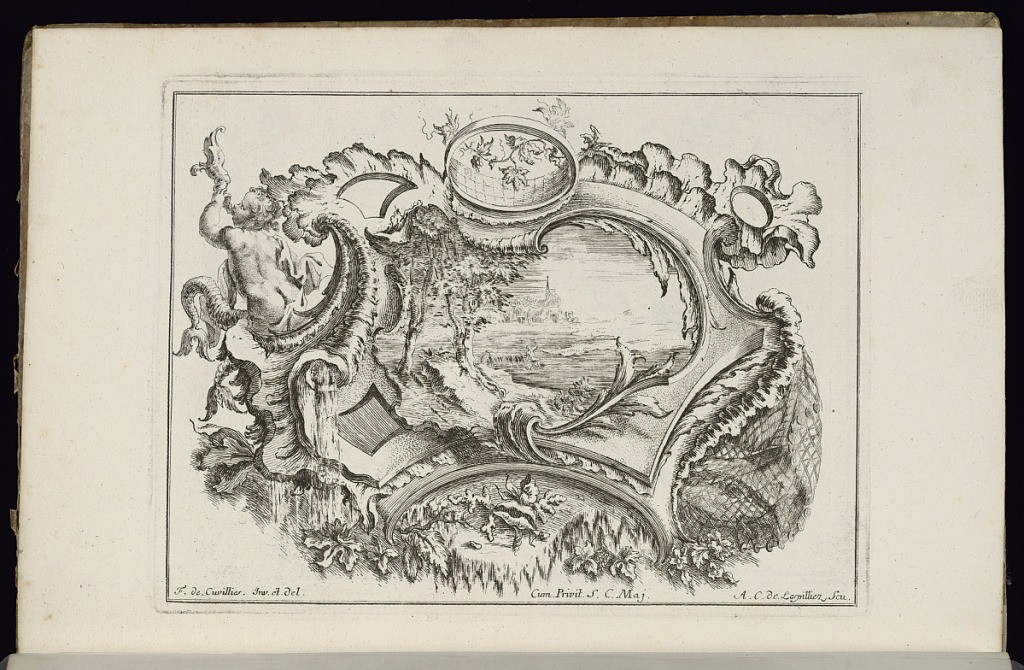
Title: Cartouche with Putto Blowing Conch
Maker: François de Cuvilliés the Elder, Belgian, 1695 - 1768
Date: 1738
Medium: Etching and engraving on paper
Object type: Bound print
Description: Asymmetrical oblong rocaille cartouche with a putto blowing into a conch horn at left. Scrollwork and flowing water. Within cartouche,  seascape scene of a figure on a boat paddling towards a town visible at the shore.